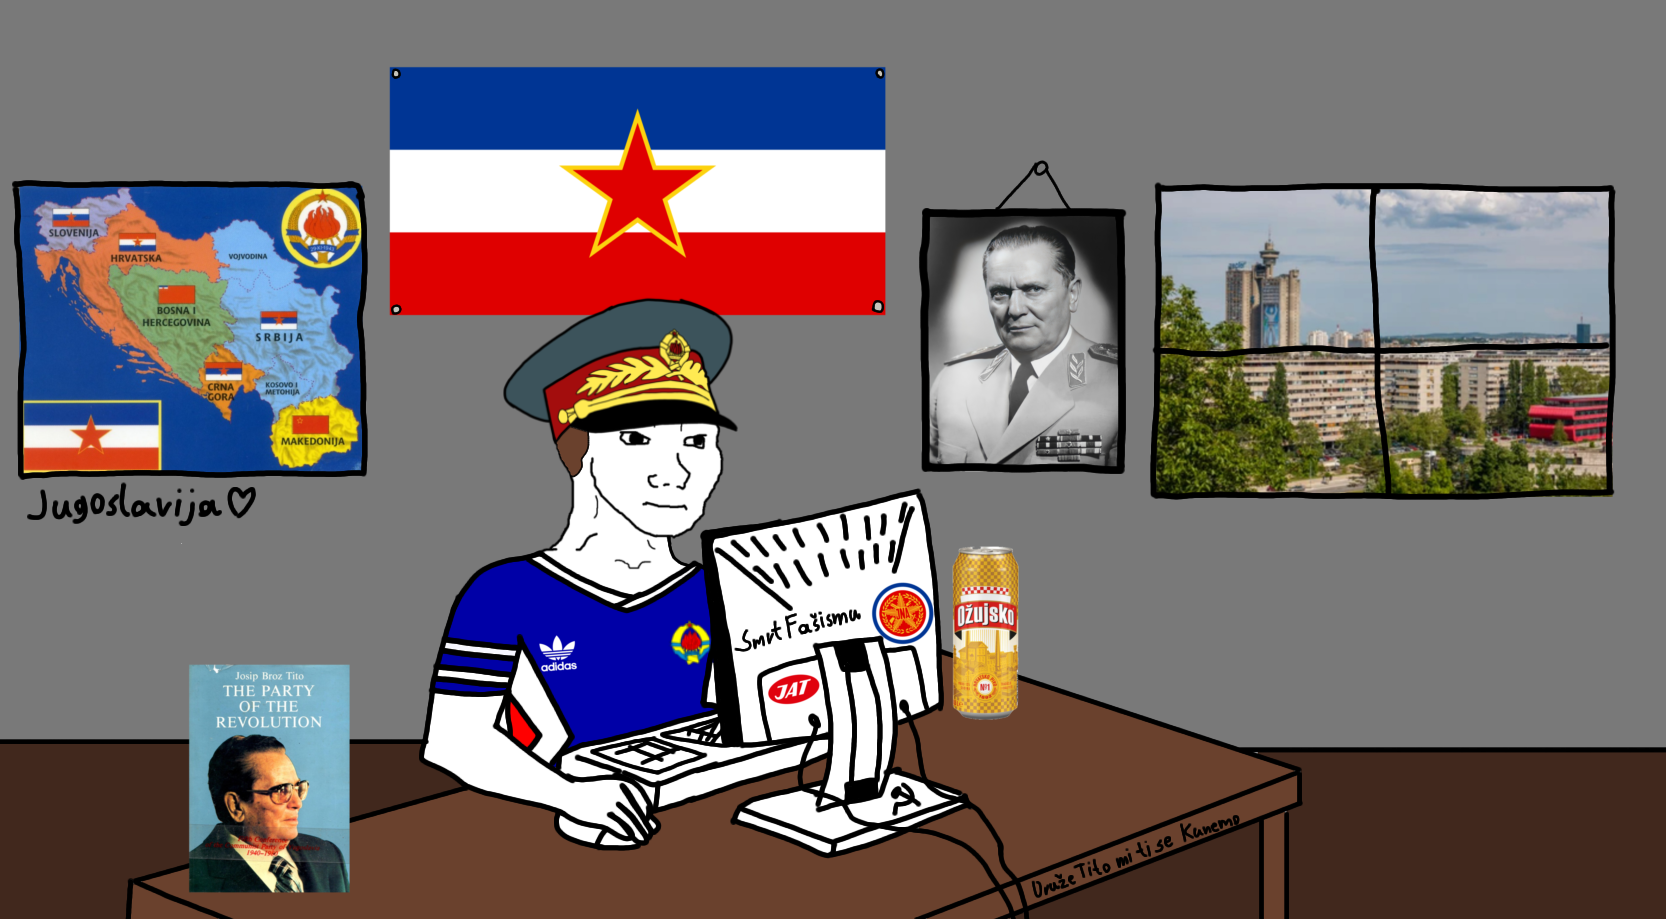
Label: 5_Wojak_with_Background